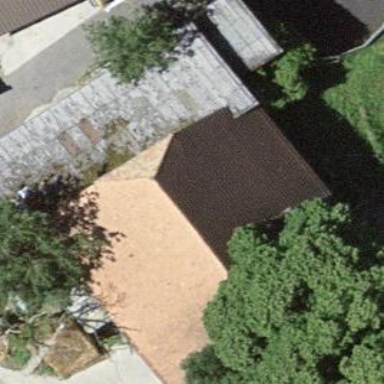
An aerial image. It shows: Barn.